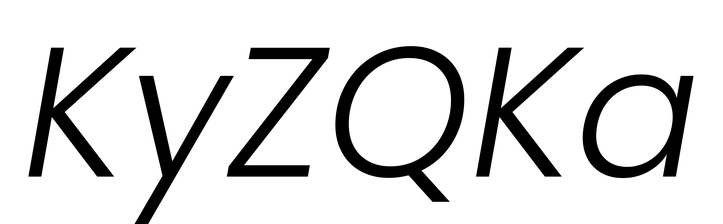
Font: Poppins-LightItalic